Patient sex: F
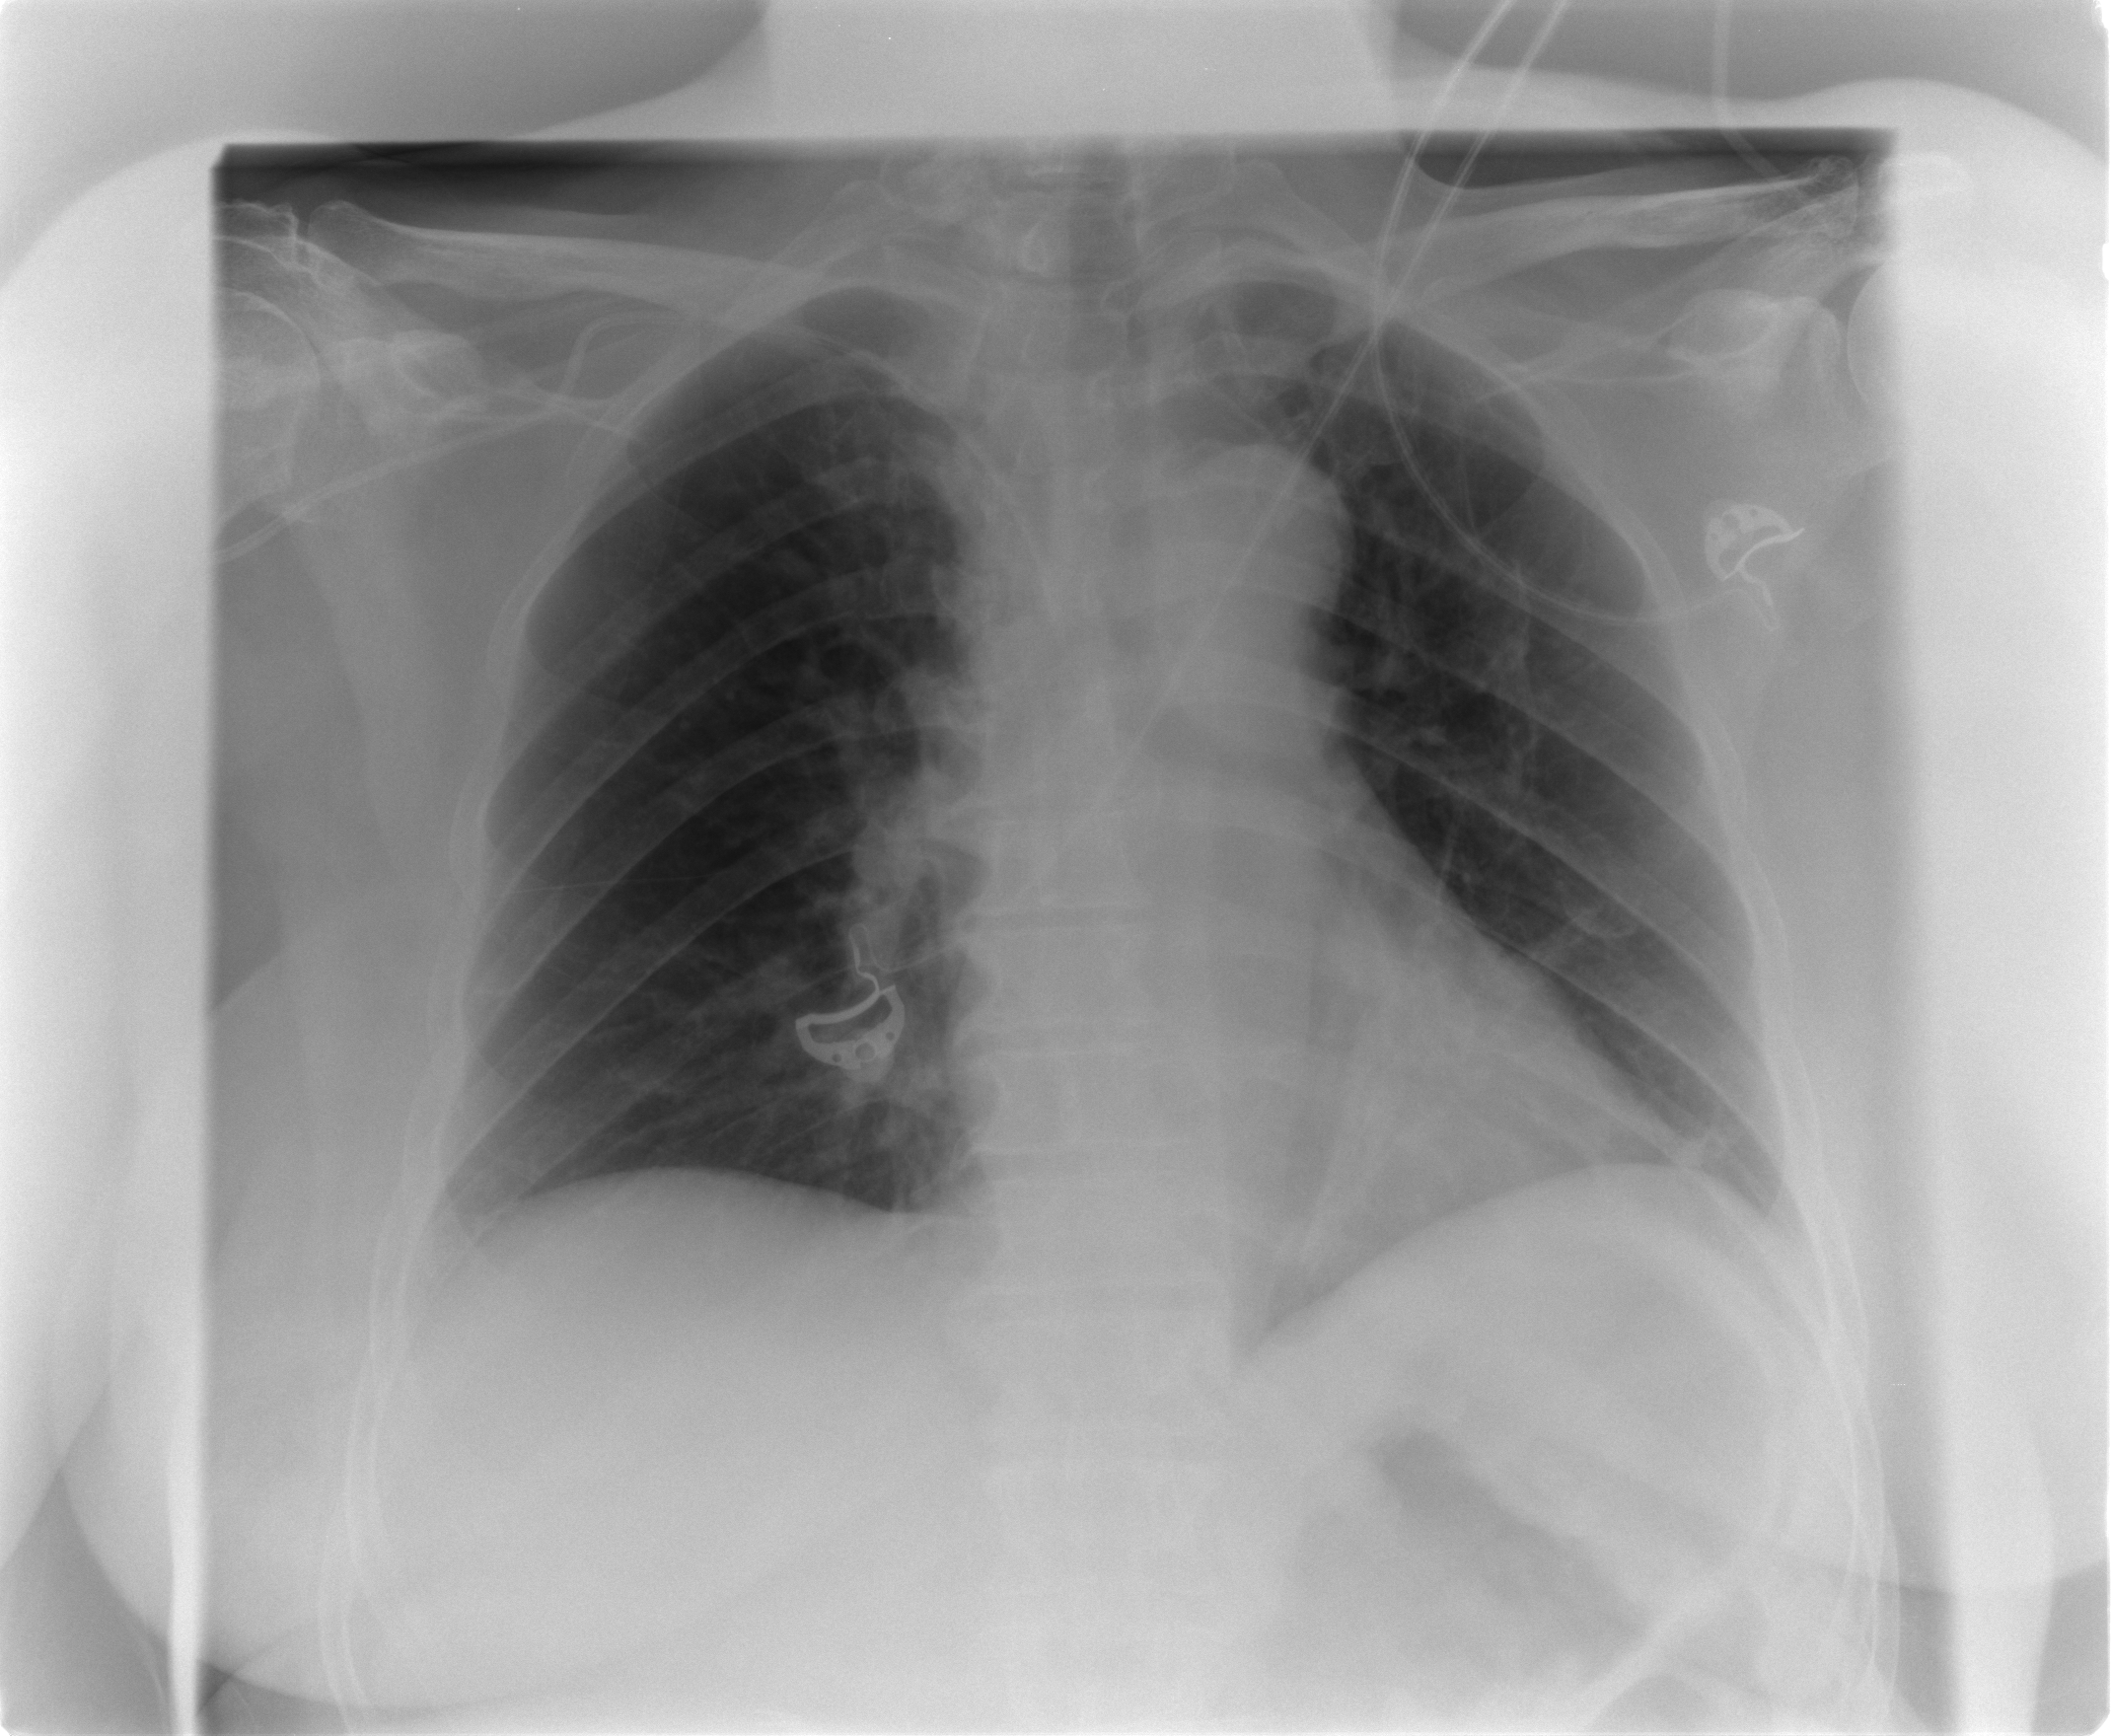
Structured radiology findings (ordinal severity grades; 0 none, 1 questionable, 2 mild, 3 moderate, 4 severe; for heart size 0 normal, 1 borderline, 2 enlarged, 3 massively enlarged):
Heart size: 0
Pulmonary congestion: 0
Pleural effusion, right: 0
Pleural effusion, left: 0
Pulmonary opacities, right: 0
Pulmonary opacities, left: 0
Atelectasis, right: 0
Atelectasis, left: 2